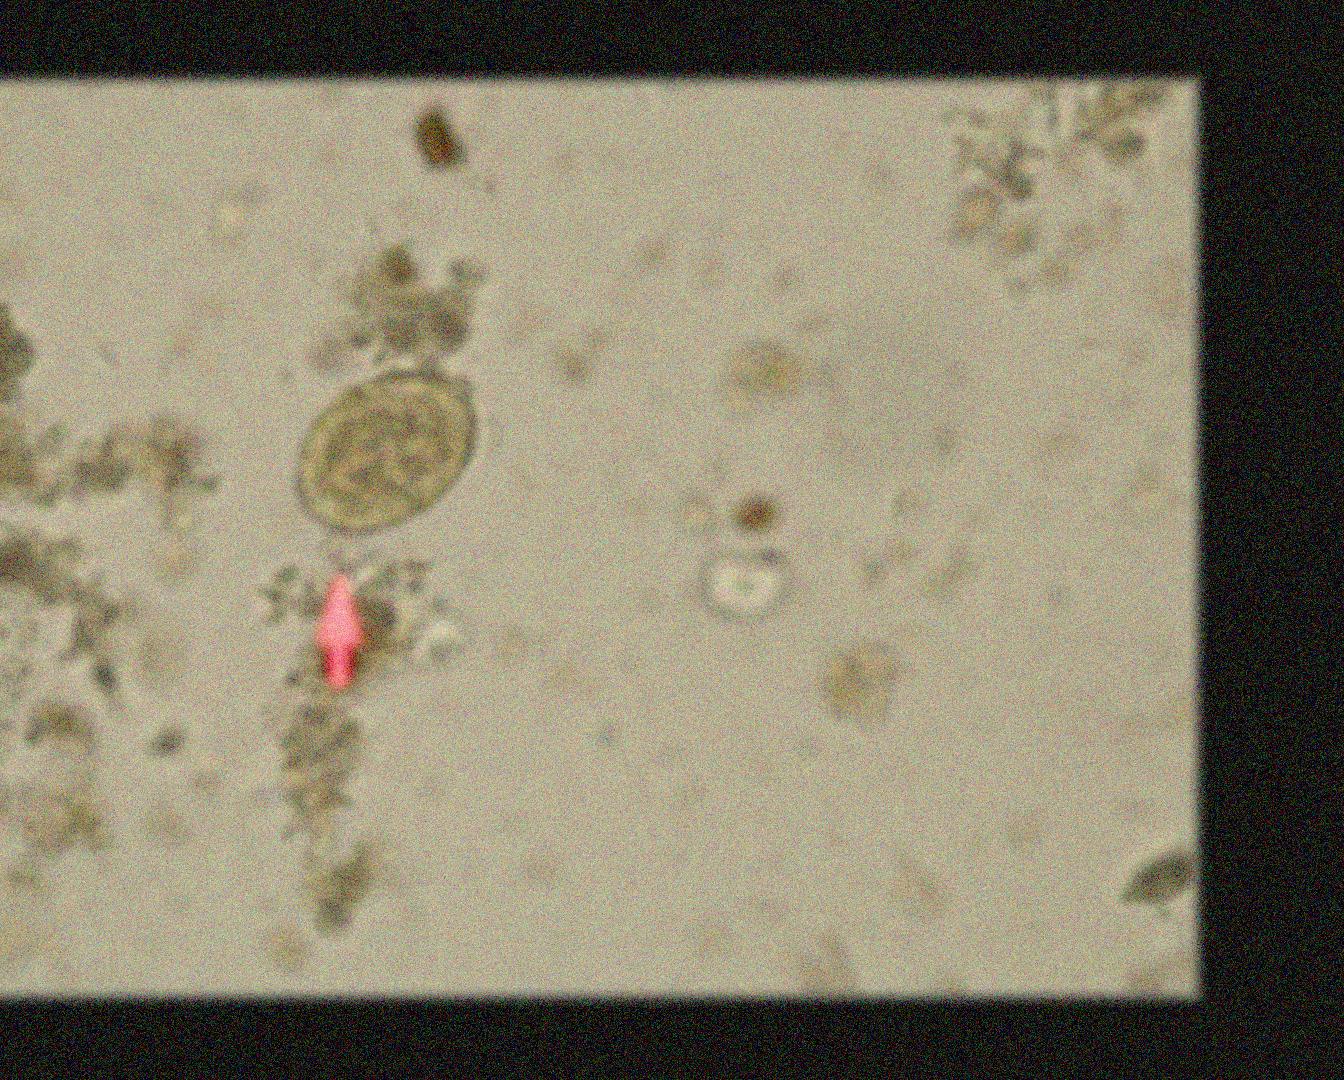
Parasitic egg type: Ascaris lumbricoides